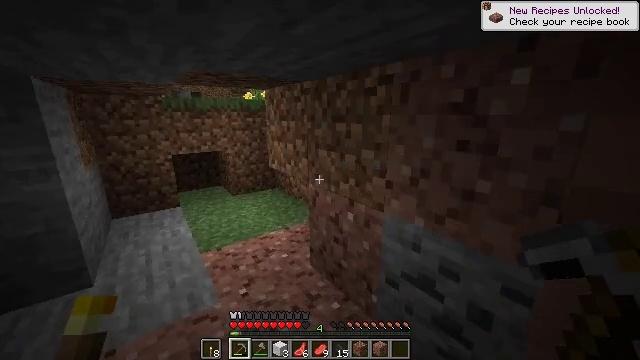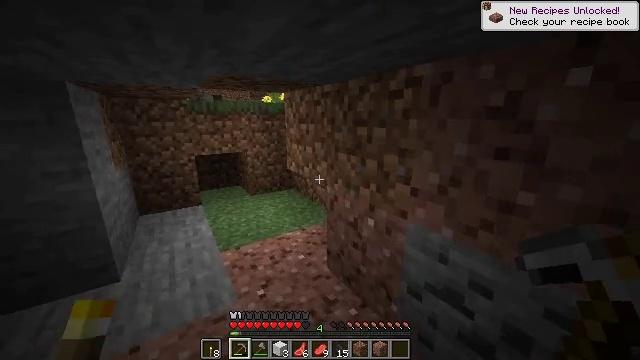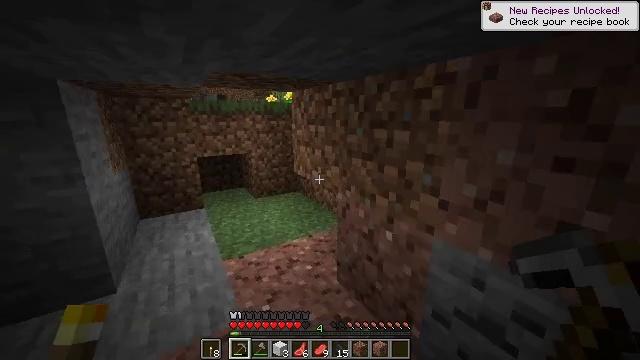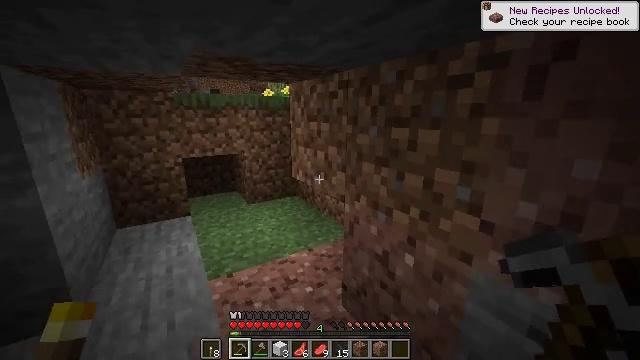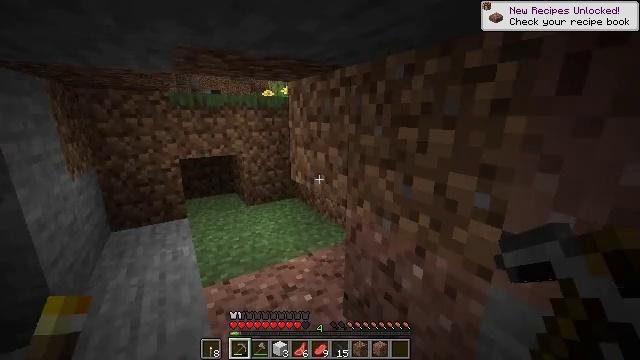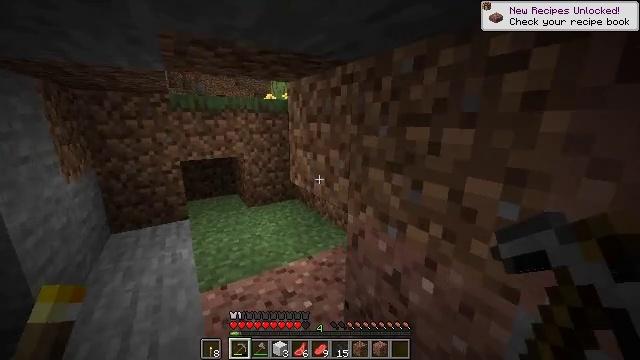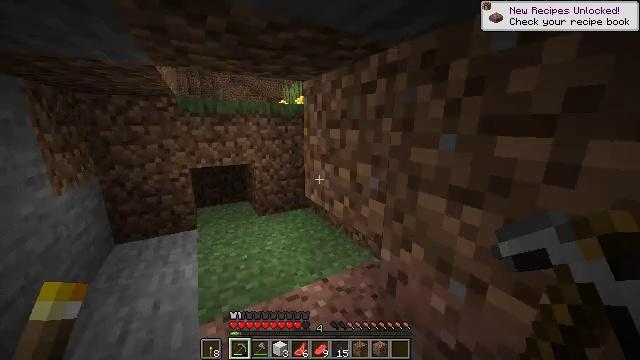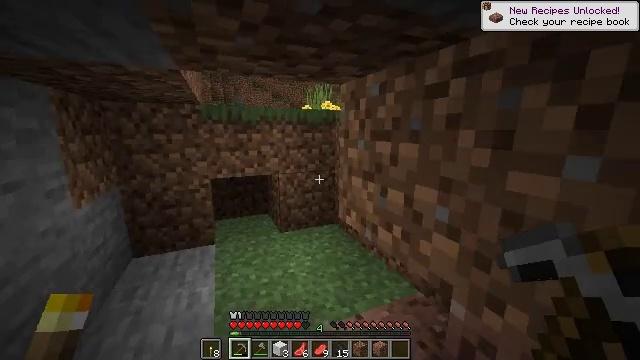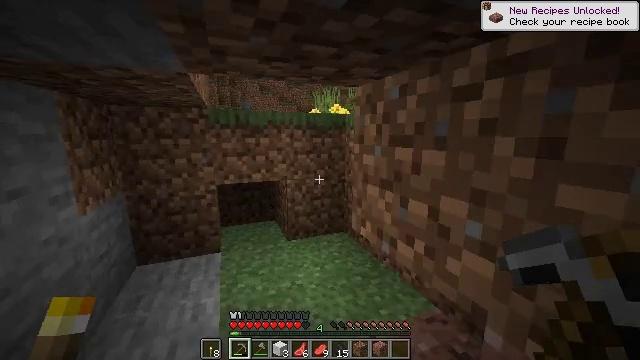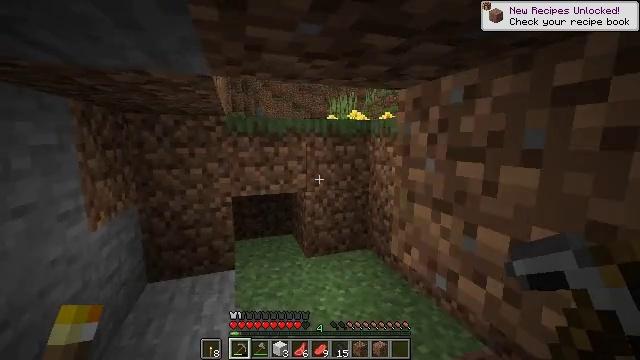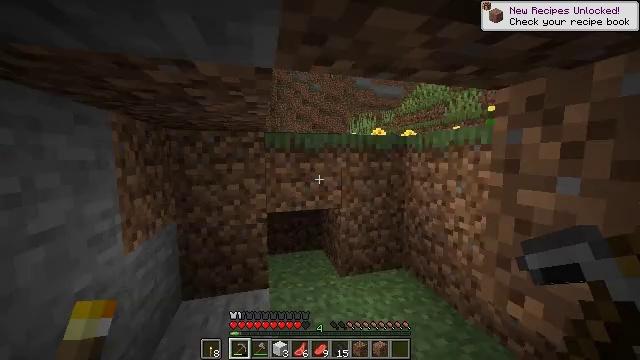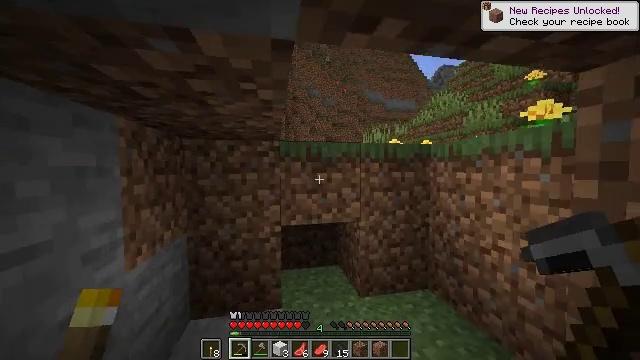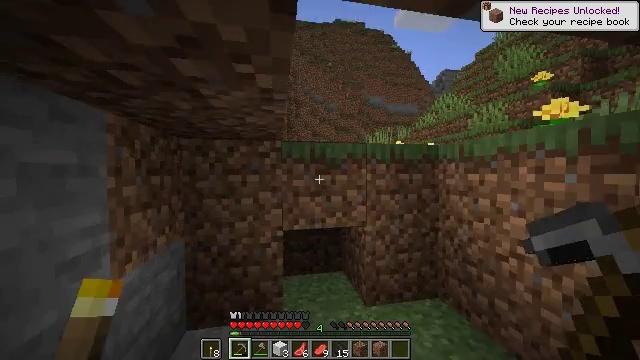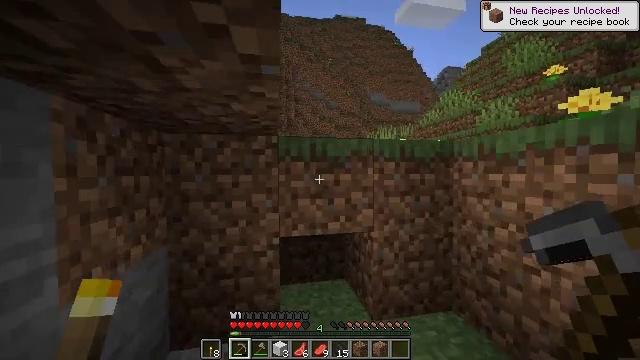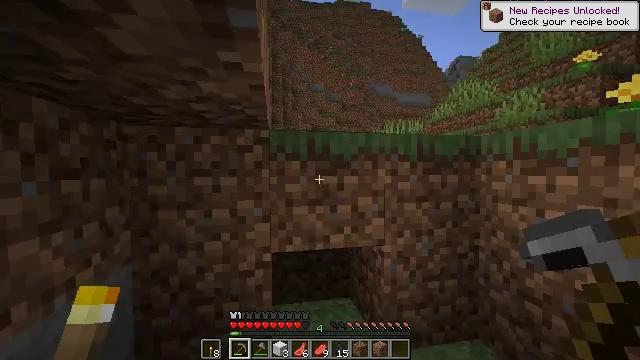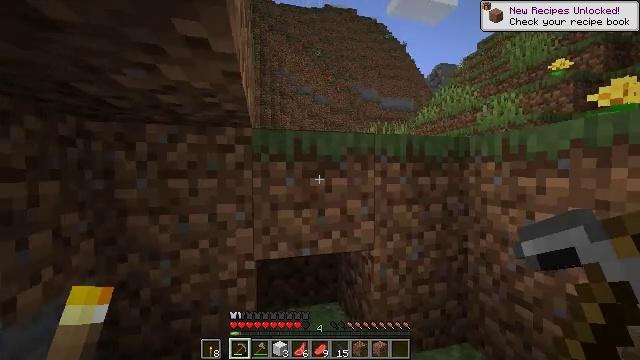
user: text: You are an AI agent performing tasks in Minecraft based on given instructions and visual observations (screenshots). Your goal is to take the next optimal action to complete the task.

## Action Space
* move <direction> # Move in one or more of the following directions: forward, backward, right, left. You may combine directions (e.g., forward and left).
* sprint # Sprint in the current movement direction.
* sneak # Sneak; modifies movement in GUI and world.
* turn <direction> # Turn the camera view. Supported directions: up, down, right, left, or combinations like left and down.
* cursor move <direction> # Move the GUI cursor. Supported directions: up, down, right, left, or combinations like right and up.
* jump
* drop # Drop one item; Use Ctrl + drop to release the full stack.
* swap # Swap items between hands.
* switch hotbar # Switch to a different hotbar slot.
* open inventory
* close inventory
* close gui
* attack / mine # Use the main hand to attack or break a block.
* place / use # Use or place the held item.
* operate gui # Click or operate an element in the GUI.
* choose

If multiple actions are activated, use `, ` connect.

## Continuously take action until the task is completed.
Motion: motion action
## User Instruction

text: Mine grass block from the ground.
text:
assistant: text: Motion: move forward, sprint, turn left
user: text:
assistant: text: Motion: move forward, sprint
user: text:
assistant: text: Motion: move forward, sprint
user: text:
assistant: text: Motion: move forward, sprint
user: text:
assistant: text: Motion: move forward
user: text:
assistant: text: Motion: move forward and move left, turn left
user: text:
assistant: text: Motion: move forward and move left, turn left and up
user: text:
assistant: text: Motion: move forward and move left, turn left and up
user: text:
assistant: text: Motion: move forward and move left, turn left and up
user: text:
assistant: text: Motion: move forward, turn left and up
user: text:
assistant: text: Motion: move forward, turn left and up
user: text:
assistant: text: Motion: move forward
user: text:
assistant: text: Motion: move forward
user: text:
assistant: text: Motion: no_op
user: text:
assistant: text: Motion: turn right
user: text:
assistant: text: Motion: turn right
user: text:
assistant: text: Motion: turn right
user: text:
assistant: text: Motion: turn right
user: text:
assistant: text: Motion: attack / mine
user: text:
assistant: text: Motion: attack / mine
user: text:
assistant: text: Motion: attack / mine
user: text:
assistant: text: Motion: attack / mine
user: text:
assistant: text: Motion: attack / mine
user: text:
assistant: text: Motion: attack / mine
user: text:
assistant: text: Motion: attack / mine
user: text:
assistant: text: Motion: attack / mine
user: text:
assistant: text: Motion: attack / mine
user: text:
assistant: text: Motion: attack / mine
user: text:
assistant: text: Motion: attack / mine
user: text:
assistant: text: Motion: attack / mine